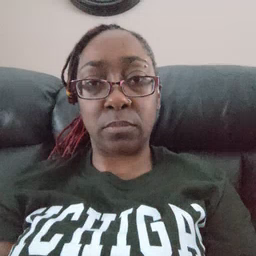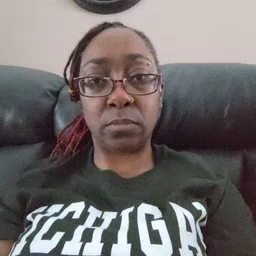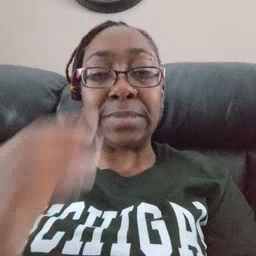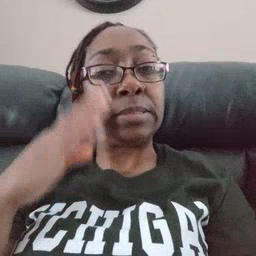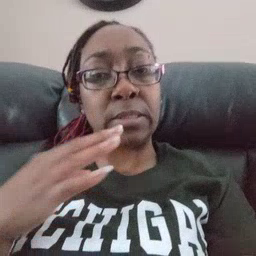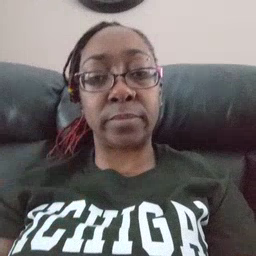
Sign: sad